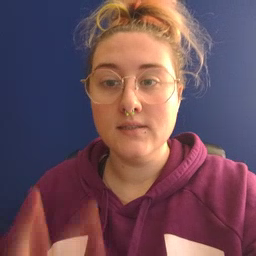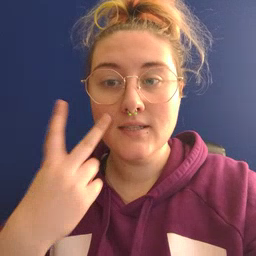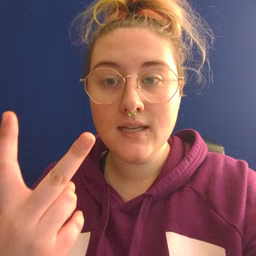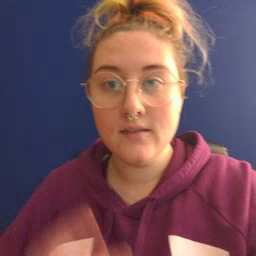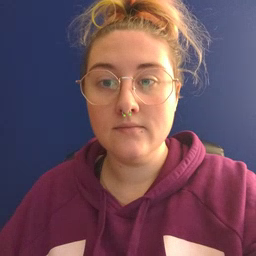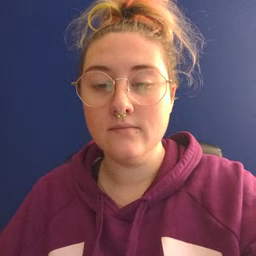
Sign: see